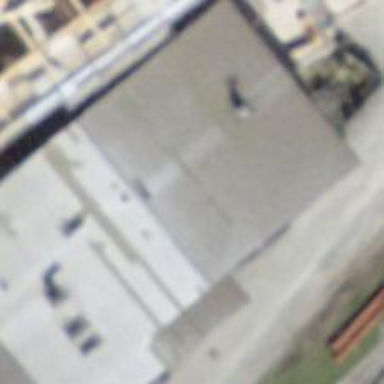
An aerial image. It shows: Car repair shop.